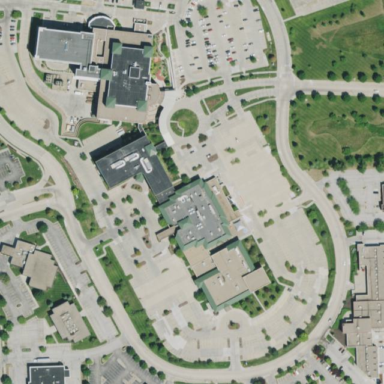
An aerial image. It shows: Office building serving as clinic. This healthcare facility offers clinic services.